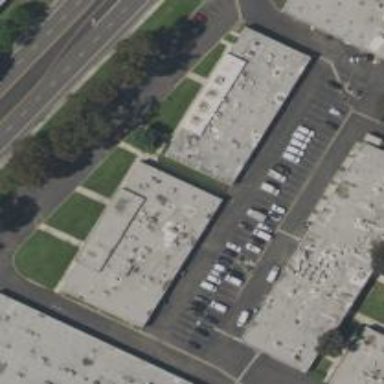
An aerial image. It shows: Commercial building.